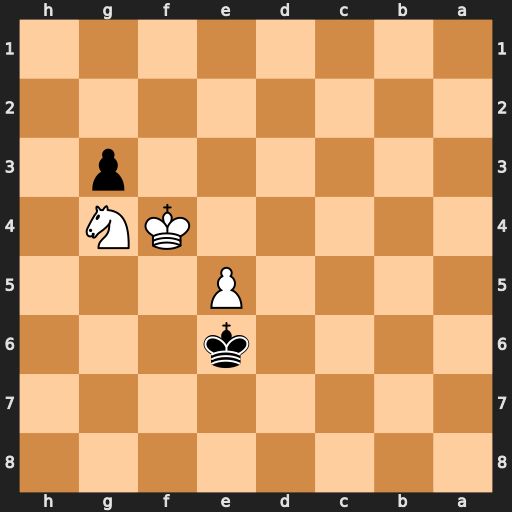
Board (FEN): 8/8/4k3/4P3/5KN1/6p1/8/8
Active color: b
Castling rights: -
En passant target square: -
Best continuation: g2 Ne3 g1=Q